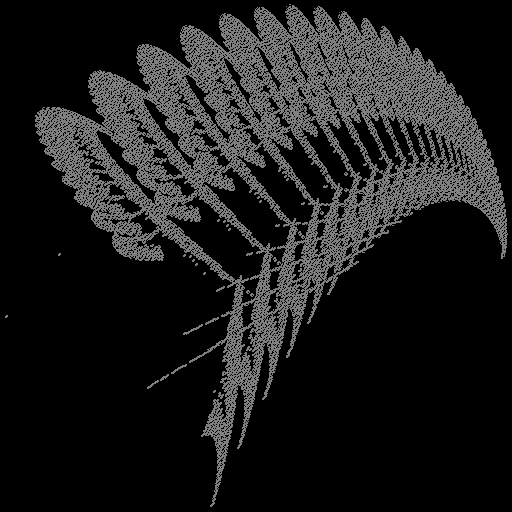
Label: newyorkfern